Question: I'm trying to understand the Web Components, so I want to create a web component that would "wrap" a 'select' tag into the <URL>
Here's my main HTML:
'''
<html>
<head>
<title>Web components</title>
<meta charset="utf-8"></meta>
<script src="bower_components/webcomponentsjs/webcomponents.min.js"></script>
<link rel="import" href="elements/select2-select.html"></link>
</head>
<body>
<div>
<select2-select>
<option value="A">A</option>
<option value="B">B</option>
<option value="C">C</option>
</select2-select>
</div>
</body>
</html>
'''
And my custom element:
'''
<link rel="import" href="../bower_components/polymer/polymer.html"></link>
<polymer-element name="select2-select">
<template>
<select id="main">
<content></content>
</select>
</template>
<script>Polymer({});</script>
</polymer-element>
'''
The problem is, the 'option' tags aren't being inserted in the shadow DOM:

What am I doing wrong? I'm running Firefox on Ubuntu 14.04.2, if it's anyhow relevant.
Thank you very much.
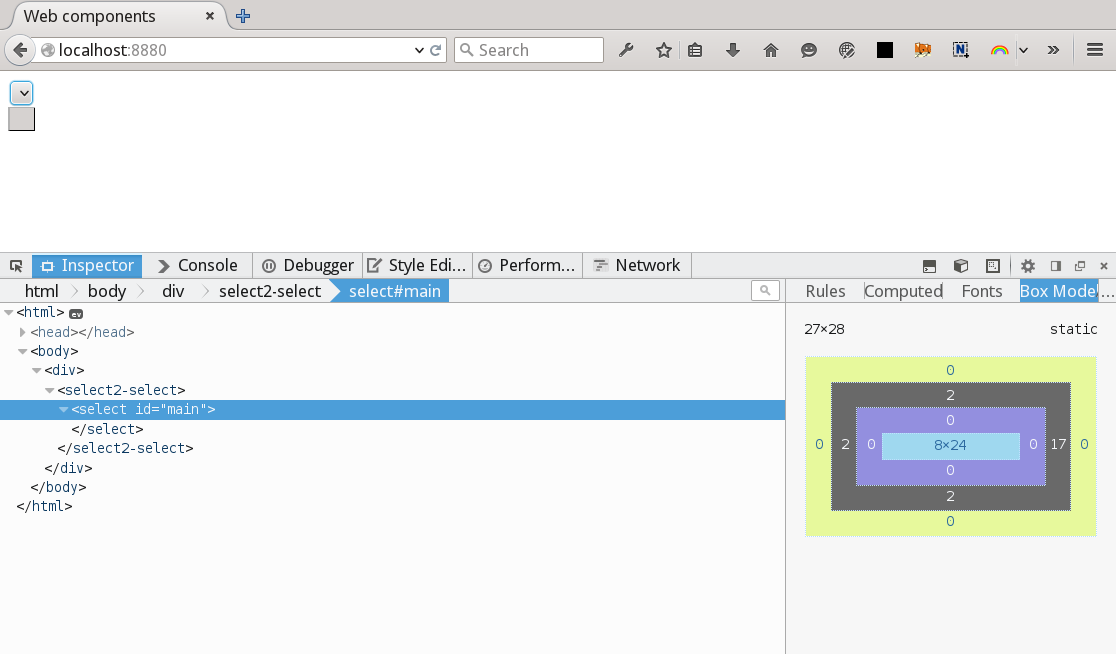
Answer: Yeah that happens, the easiest way around it is to use attributes. I've amended your original script to make it work.
Main html:
'''
<html>
<head>
<title>Web components</title>
<meta charset="utf-8"></meta>
<script src="bower_components/webcomponentsjs/webcomponents.min.js"></script>
<link rel="import" href="elements/select2-select.html"></link>
</head>
<body>
<div>
<select2-select options='[
{"value":"1","text":"1"},
{"value":"2","text":"2"},
{"value":"3","text":"3"},
{"value":"4","text":"4"}
]'></select2-select>
</div>
</body>
</html>
'''
custom element:
'''
<link rel="import" href="../bower_components/polymer/polymer.html">
<polymer-element name="select2-select" attributes="options">
<template>
<select id="main">
<template repeat="{{option in options}}">
<option value={{option.value}}>{{option.text}}</option>
</template>
</select>
</template>
<script>
Polymer('select2-select', {
publish: {
options: {},
}
});
</script>
</polymer-element>
'''